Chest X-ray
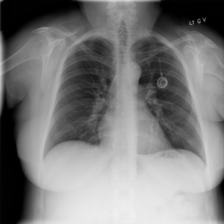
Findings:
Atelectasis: negative
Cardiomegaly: negative
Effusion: negative
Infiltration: negative
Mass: negative
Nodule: negative
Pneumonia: negative
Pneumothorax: negative
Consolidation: negative
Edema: negative
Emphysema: negative
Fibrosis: negative
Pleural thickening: negative
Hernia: negative